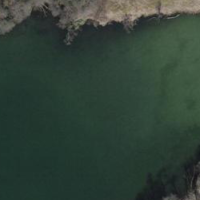
EUNIS habitat code: 14
Species observed at this site:
Corvus corone
Podiceps cristatus
Actitis hypoleucos
Turdus philomelos
Fulica atra
Dendrocopos major
Buteo buteo
Sylvia atricapilla
Muscicapa striata
Phylloscopus collybita
Larus michahellis
Erithacus rubecula
Pica pica
Phoenicurus ochruros
Garrulus glandarius
Picus viridis
Acrocephalus scirpaceus
Cyanistes caeruleus
Anas platyrhynchos
Sturnus vulgaris
Troglodytes troglodytes
Aythya fuligula
Passer domesticus
Fringilla coelebs
Columba palumbus
Turdus merula
Parus major
Hirundo rustica
Mergus merganser
Milvus milvus
Motacilla alba
Delichon urbicum